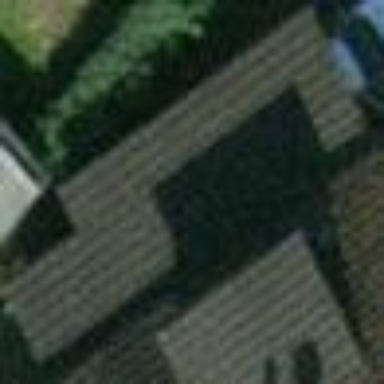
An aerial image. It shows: View of roof of building.